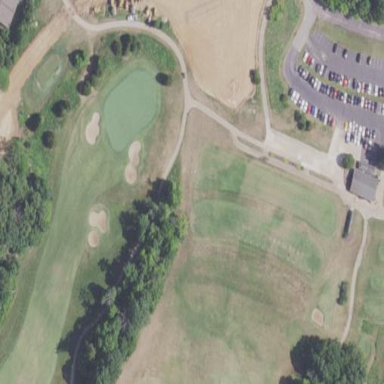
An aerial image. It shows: Grass area designated as golf tee.